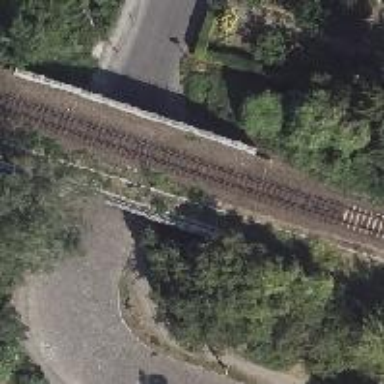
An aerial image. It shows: Arch bridge that is man-made.